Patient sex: M
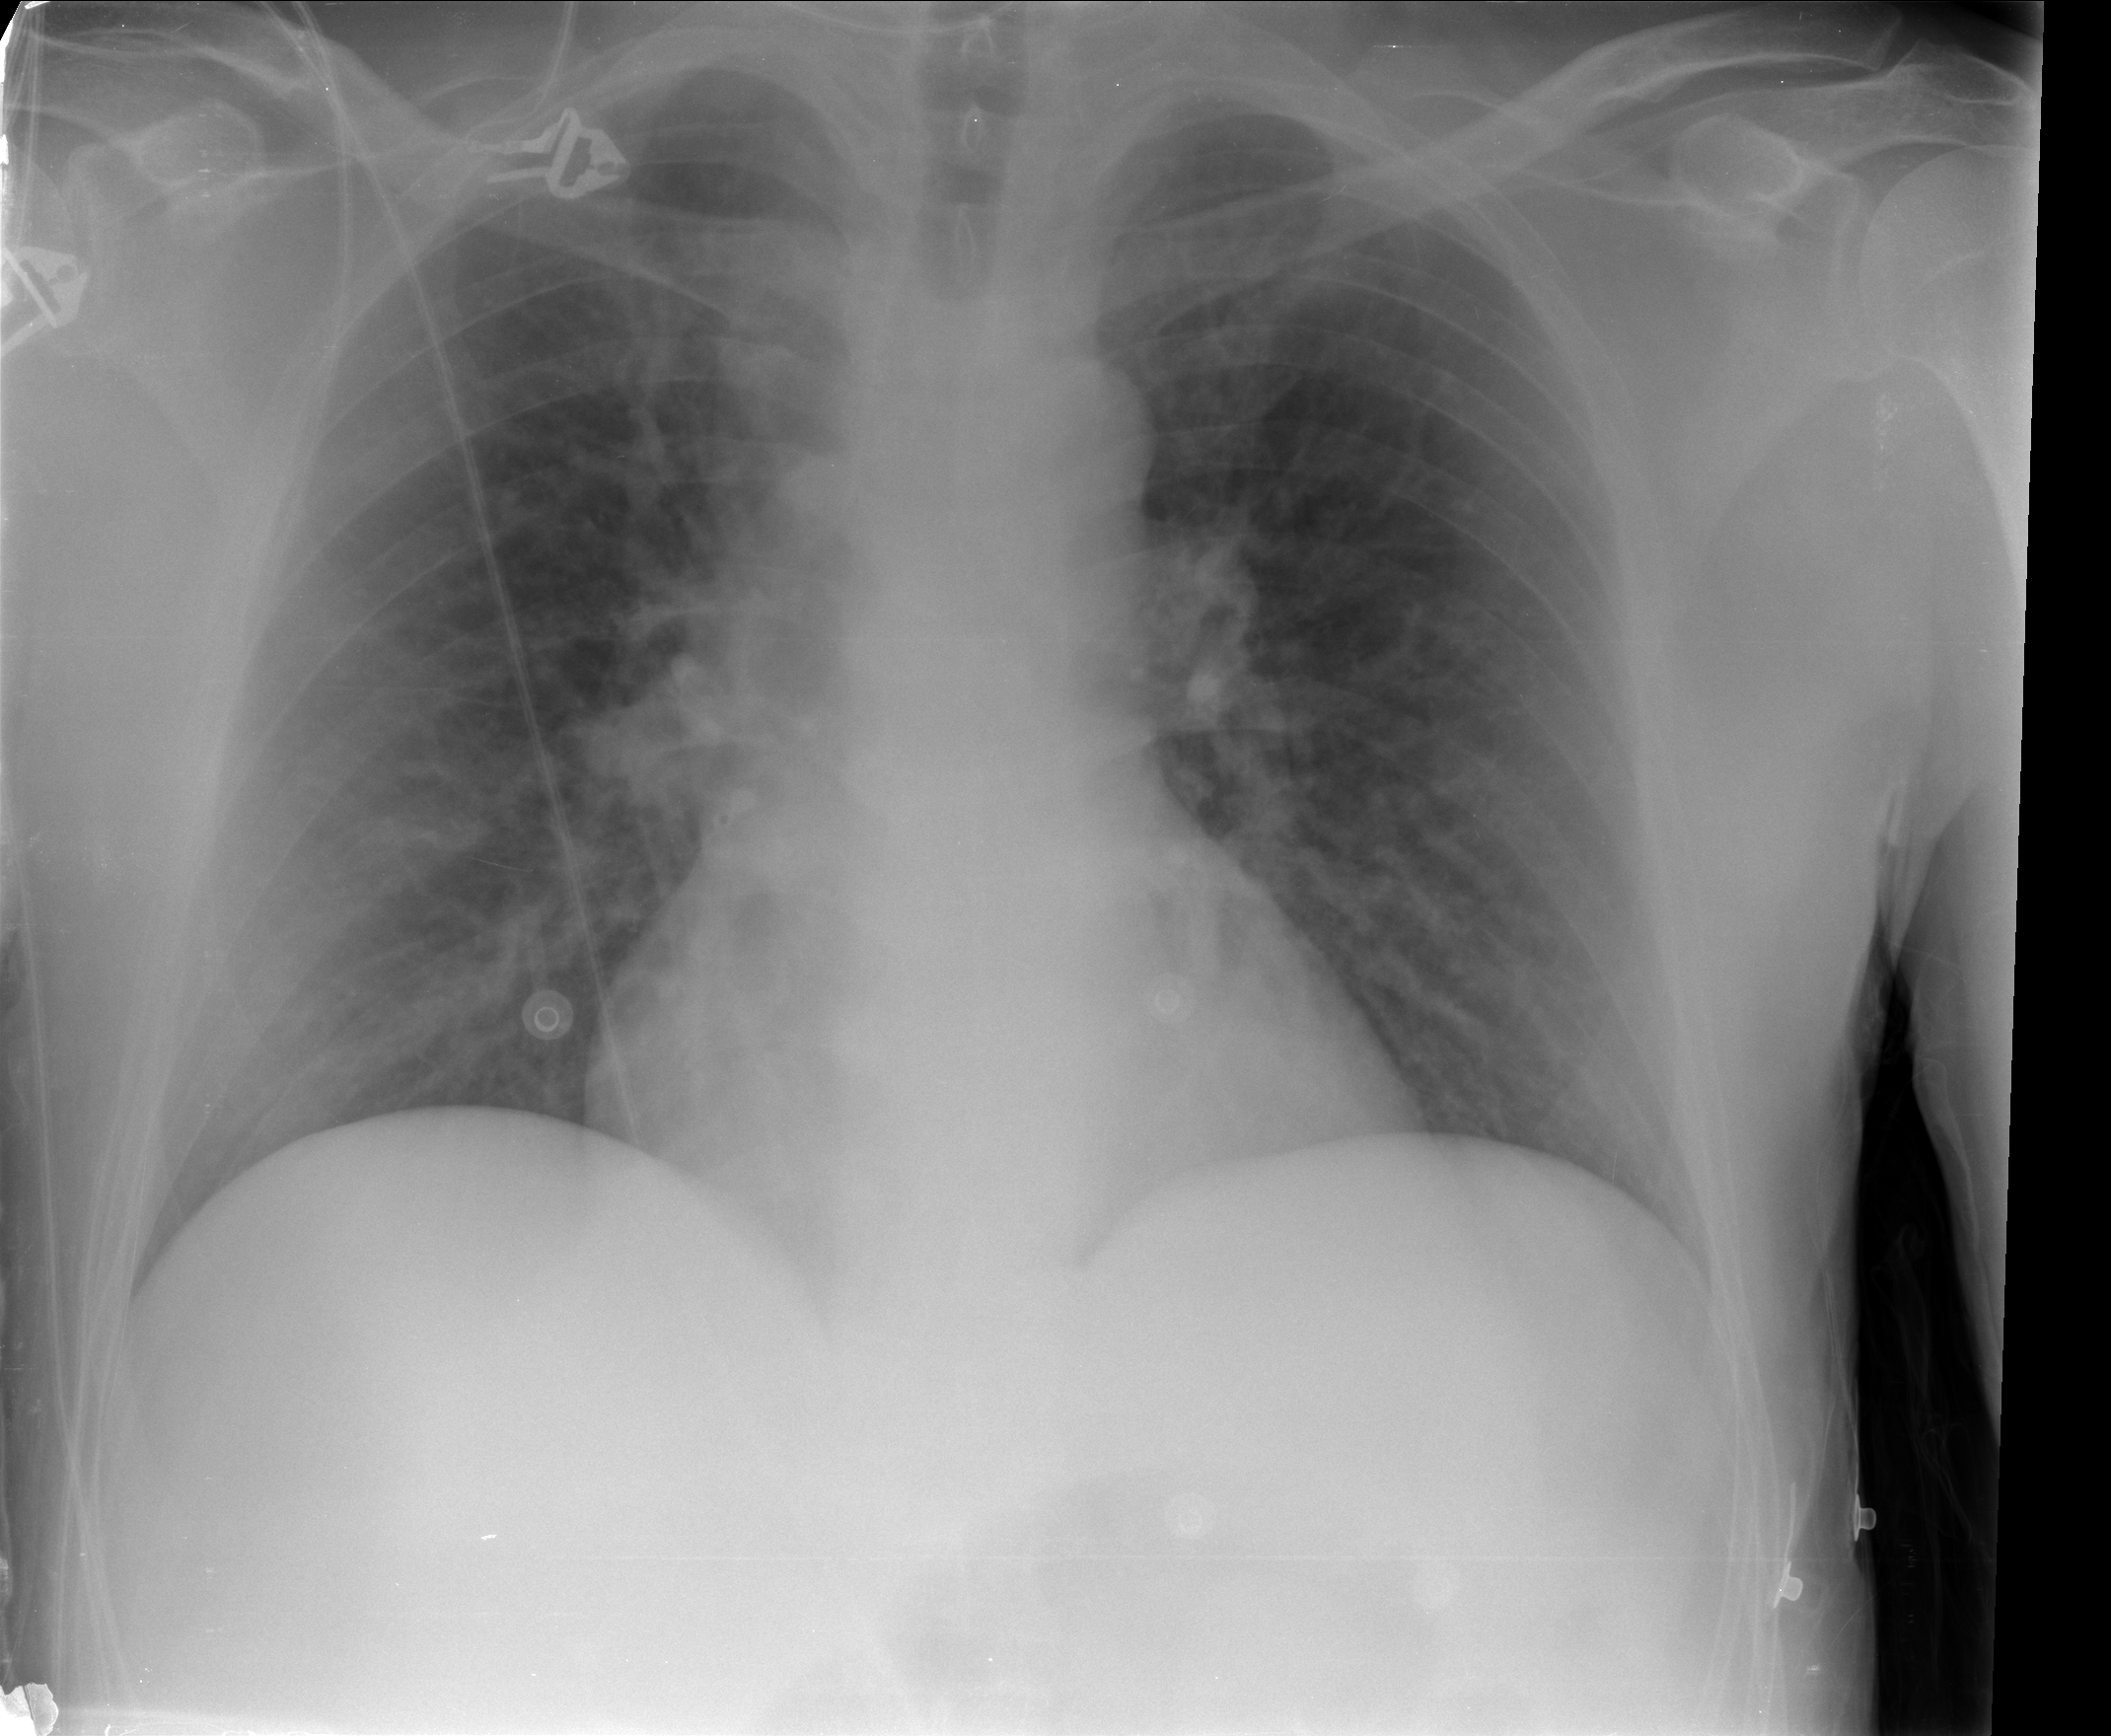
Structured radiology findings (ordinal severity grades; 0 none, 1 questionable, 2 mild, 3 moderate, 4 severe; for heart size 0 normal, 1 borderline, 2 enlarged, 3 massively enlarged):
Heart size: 0
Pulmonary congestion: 2
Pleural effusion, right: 0
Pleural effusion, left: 0
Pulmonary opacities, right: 0
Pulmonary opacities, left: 0
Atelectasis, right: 0
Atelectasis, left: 0